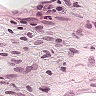
Metastatic tissue present: no